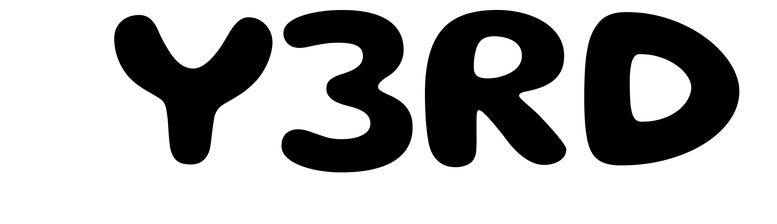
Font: Gluten_SemiBold